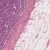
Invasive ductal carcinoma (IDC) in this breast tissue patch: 1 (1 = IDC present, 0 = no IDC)